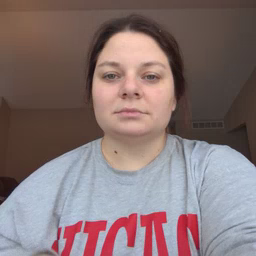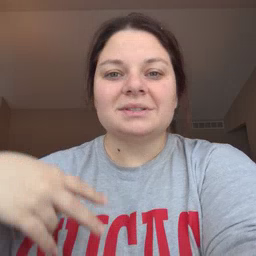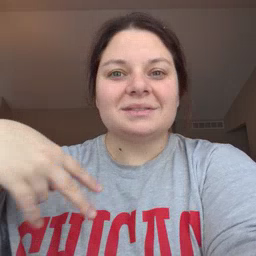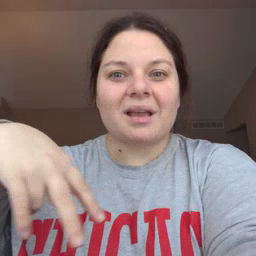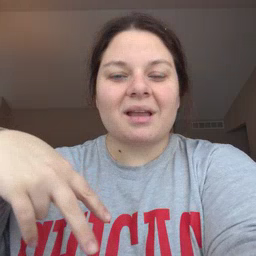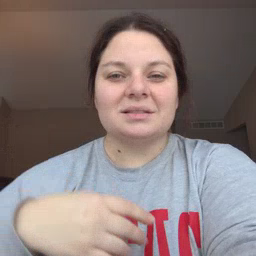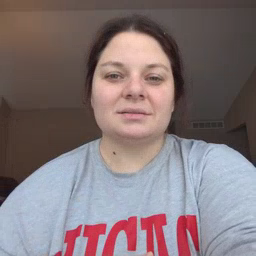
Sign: dance